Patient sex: M
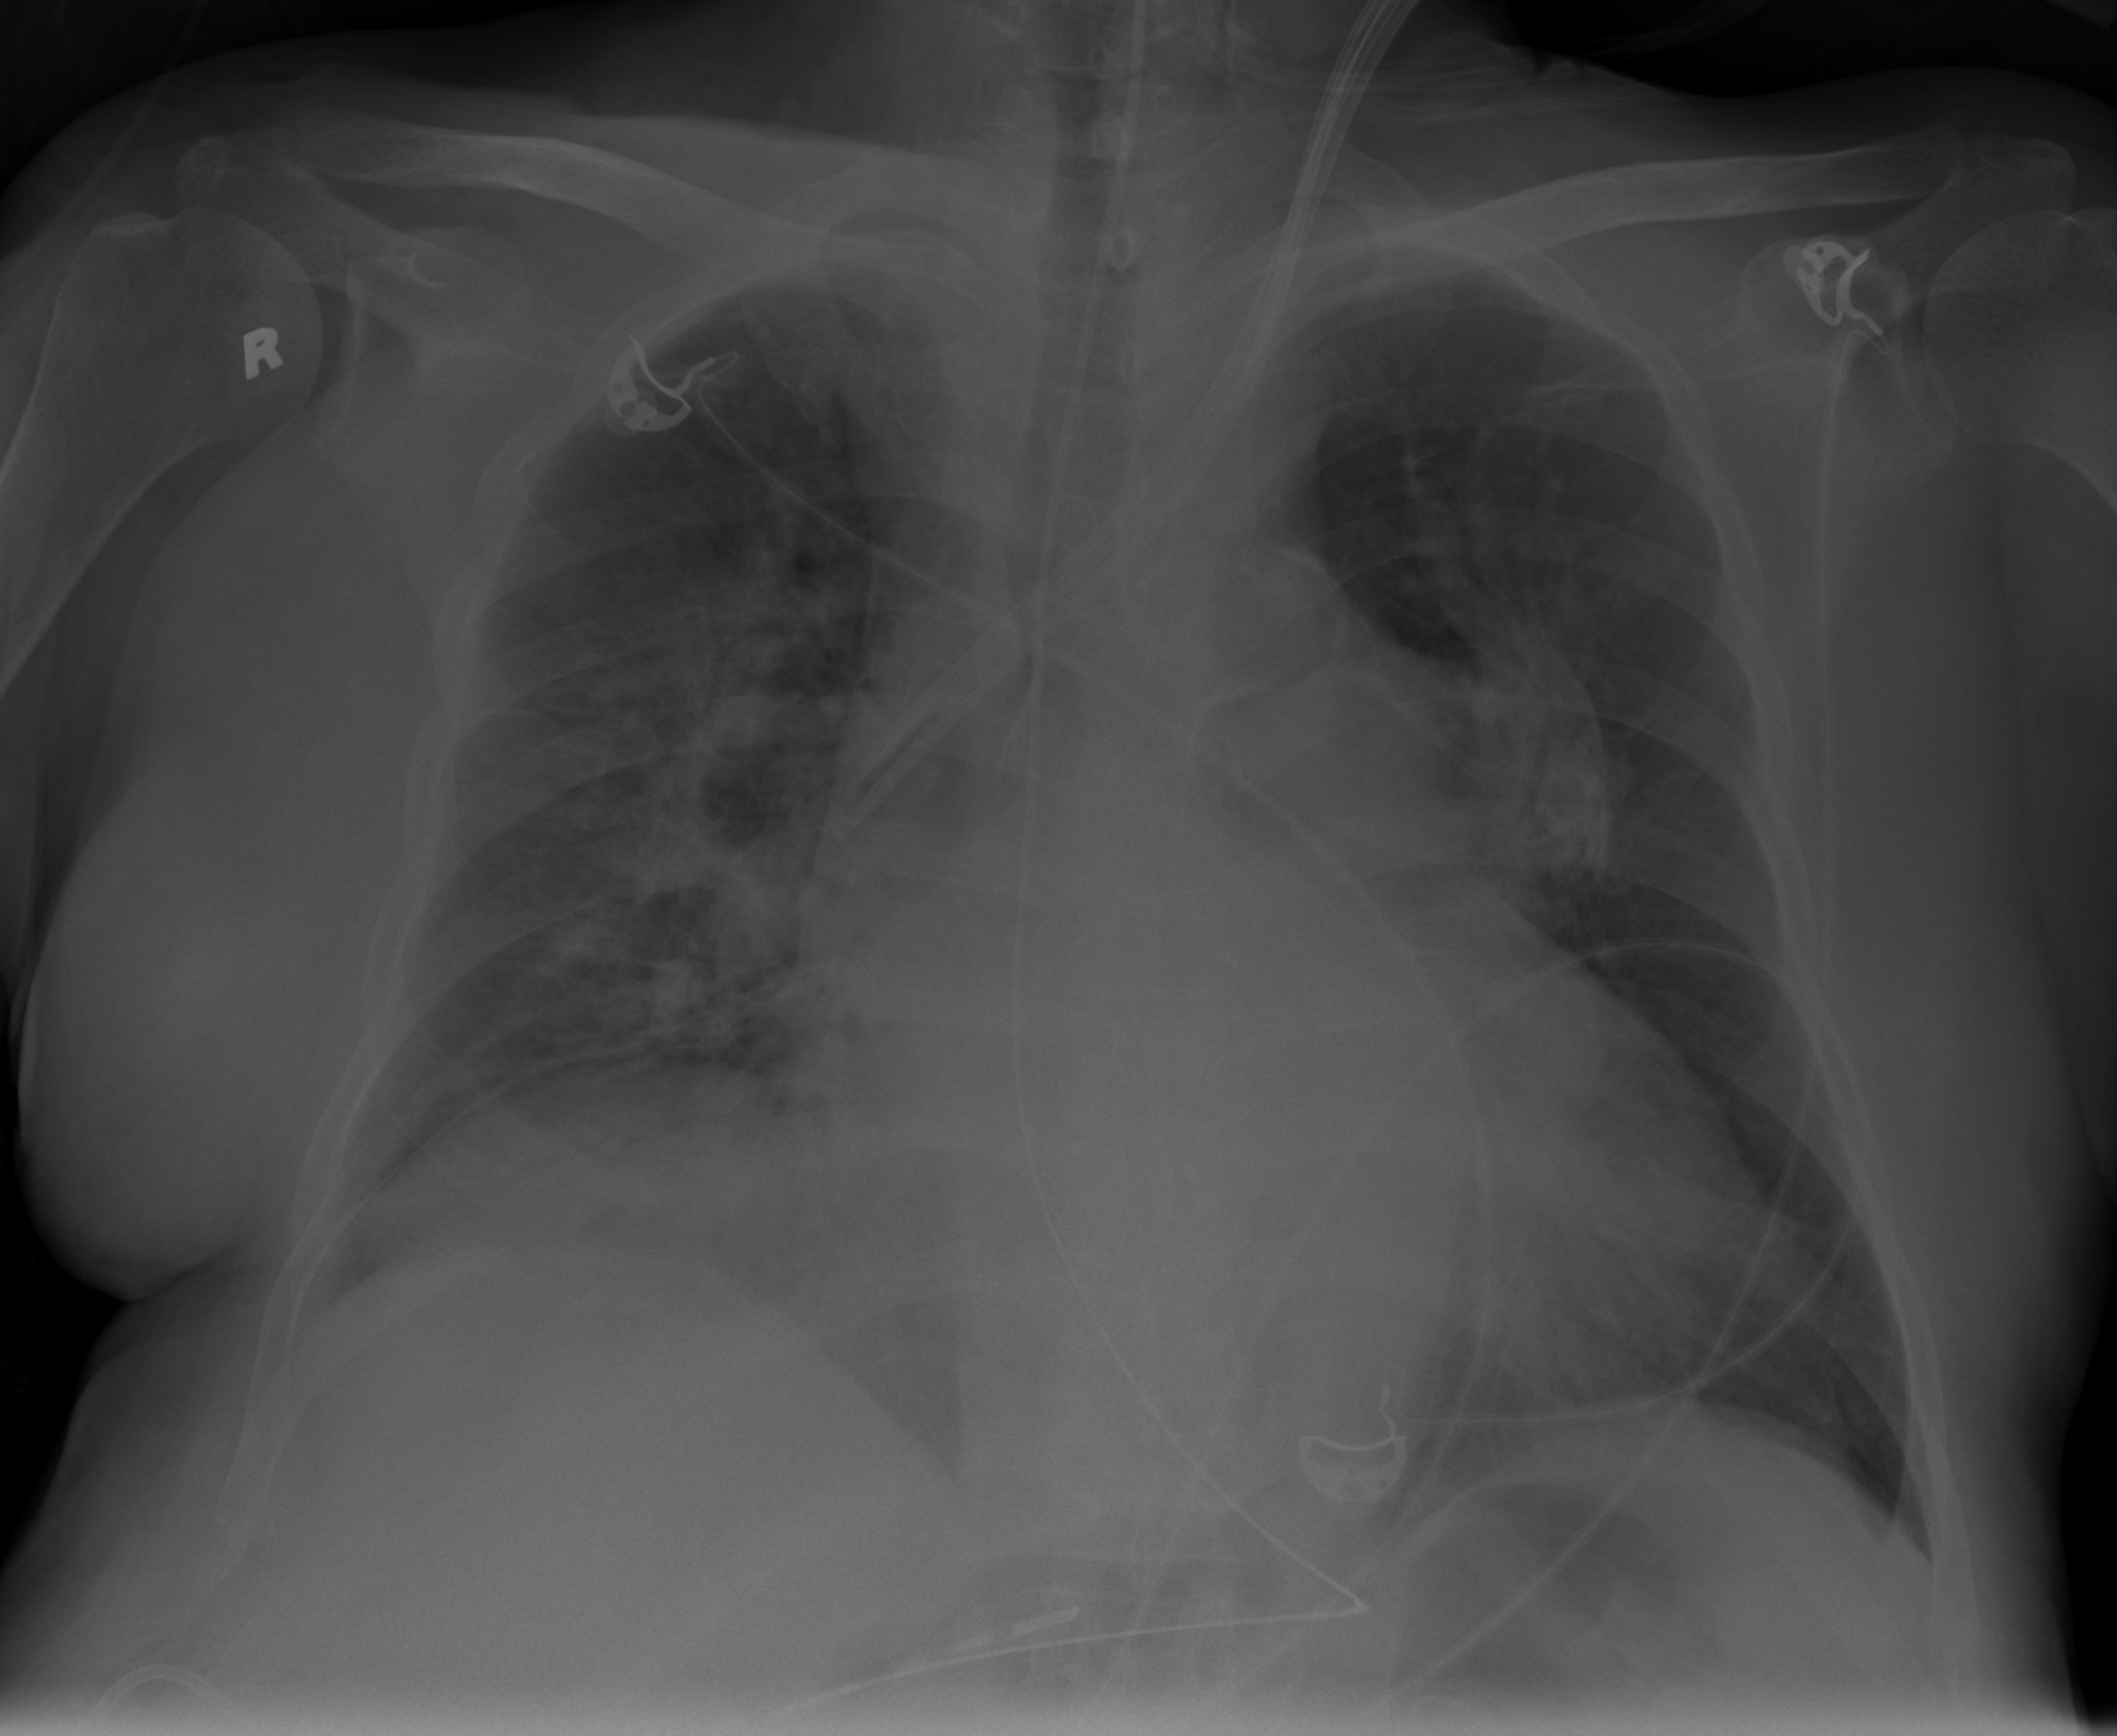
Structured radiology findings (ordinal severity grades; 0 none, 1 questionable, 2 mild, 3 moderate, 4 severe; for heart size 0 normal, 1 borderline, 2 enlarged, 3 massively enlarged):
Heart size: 2
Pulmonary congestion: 2
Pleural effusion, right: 2
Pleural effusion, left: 0
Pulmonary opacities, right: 2
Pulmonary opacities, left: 2
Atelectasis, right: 2
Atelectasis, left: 2